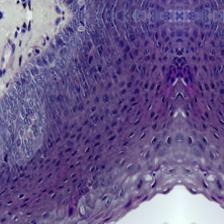
Diagnosis: Normal